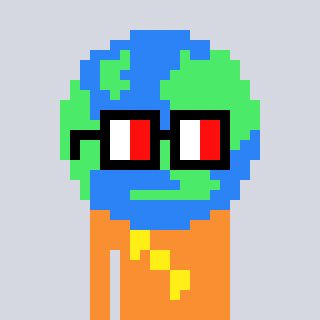
a pixel art character with square glasses with black frames and red eyes, a earth-shaped head and a orange-colored body on a cool background